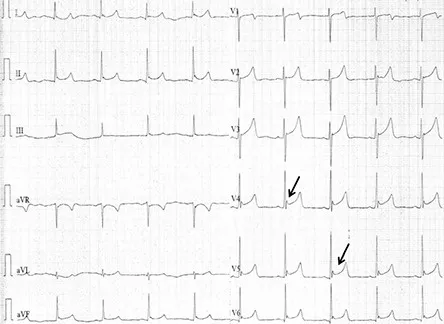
Electrocardiography recorded on admission; Osborn waves can be seen in leads II, III, and aVF, and prominently on V3-V6 derivations (black arrow).
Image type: electrography (ekg)